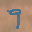
Label: 9